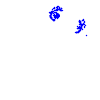
Particle: electron